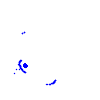
Particle: pion